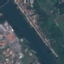
Label: River